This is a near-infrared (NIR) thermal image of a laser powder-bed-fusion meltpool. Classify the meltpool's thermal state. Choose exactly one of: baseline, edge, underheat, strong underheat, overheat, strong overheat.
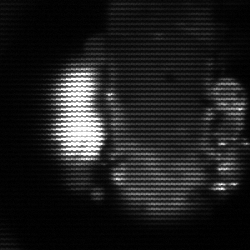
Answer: strong underheat